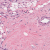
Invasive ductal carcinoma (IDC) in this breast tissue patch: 1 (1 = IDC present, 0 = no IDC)